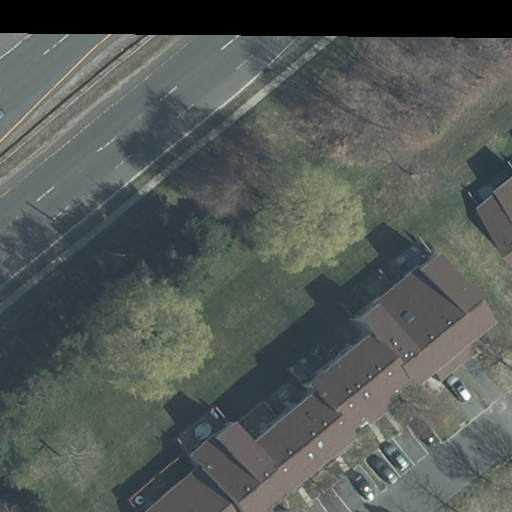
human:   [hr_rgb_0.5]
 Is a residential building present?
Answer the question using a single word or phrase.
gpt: yes

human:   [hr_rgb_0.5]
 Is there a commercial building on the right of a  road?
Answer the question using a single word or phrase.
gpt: no

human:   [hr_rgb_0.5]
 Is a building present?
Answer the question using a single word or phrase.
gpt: yes

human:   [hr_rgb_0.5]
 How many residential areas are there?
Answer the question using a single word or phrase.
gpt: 2

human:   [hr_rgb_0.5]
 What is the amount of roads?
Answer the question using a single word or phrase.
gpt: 4

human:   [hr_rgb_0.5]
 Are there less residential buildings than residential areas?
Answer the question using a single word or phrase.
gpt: no

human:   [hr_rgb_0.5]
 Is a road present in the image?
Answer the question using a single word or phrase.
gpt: yes

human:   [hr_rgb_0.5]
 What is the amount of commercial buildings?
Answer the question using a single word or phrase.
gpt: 0

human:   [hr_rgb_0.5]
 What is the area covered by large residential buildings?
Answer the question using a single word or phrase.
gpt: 1153m2

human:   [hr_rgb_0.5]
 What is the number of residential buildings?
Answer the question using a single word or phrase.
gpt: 2

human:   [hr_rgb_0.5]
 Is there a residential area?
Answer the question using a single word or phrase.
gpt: yes

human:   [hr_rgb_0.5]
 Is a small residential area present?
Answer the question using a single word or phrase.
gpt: yes

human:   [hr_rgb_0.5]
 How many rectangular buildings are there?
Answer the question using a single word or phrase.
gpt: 1

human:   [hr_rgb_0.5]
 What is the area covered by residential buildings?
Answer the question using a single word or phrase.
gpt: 1199m2

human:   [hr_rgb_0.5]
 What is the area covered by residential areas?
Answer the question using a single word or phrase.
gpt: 10632m2

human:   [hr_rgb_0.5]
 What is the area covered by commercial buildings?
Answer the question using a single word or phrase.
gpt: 0m2

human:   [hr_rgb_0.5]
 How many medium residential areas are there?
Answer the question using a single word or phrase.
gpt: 0

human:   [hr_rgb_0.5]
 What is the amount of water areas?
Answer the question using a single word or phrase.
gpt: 0

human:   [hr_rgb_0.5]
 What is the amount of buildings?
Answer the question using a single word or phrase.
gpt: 2

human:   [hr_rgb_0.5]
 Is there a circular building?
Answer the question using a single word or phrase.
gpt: no

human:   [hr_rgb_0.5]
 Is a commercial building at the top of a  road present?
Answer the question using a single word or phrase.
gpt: no

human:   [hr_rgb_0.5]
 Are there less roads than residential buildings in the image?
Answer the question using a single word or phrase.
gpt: no

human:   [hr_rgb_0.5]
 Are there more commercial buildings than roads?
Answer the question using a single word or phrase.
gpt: no

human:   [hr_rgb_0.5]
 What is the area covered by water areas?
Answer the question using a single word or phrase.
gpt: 0m2

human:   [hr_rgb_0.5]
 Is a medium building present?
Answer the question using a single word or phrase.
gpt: no

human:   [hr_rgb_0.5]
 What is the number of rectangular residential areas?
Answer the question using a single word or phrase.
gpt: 2

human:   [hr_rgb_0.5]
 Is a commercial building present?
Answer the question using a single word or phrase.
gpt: no

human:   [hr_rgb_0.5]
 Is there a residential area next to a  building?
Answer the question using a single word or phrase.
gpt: yes

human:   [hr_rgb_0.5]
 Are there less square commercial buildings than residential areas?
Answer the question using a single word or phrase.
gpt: yes

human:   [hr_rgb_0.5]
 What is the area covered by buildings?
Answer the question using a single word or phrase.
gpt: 1199m2

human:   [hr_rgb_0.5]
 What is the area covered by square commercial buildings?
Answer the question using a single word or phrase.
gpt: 0m2

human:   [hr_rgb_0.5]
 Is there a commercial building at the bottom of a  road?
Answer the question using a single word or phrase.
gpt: no

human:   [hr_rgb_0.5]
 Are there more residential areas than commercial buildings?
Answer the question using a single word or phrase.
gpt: yes

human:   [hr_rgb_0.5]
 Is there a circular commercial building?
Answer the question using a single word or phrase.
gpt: no

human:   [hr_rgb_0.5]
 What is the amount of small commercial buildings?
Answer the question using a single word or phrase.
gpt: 0

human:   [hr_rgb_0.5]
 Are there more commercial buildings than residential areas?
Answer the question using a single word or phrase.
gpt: no

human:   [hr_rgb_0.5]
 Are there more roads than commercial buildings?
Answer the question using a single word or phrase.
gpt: yes

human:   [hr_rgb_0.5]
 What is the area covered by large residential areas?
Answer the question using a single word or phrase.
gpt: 10632m2

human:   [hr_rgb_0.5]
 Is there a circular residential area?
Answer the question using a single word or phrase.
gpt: no

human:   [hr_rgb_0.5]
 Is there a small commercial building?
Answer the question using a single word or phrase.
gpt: no

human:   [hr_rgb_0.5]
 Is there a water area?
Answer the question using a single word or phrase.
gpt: no

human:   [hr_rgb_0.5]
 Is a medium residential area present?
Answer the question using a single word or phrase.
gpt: no

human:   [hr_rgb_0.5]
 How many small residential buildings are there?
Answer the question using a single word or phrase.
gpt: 1

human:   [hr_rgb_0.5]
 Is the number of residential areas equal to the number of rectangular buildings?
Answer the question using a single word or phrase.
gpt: no

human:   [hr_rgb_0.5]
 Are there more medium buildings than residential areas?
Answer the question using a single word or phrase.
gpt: no

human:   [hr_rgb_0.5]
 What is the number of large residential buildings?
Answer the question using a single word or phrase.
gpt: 1

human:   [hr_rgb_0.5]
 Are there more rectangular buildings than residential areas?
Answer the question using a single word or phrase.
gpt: no

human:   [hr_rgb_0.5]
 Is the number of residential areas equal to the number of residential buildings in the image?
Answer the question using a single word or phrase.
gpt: yes

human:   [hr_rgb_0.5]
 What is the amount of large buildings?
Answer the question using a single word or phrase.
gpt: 1

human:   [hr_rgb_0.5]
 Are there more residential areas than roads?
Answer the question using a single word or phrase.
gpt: no

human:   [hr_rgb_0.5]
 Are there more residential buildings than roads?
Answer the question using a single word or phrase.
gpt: no

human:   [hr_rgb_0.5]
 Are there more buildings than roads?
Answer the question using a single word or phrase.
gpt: no

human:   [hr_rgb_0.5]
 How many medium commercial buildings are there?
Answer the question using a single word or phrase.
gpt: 0

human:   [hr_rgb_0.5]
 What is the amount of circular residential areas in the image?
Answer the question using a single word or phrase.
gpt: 0

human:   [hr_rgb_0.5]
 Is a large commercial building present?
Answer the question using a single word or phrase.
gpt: no

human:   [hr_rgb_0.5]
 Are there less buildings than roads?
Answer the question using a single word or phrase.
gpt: yes

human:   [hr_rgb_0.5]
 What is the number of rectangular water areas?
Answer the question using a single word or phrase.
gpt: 0

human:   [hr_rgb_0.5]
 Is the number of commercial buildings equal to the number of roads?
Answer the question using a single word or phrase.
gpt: no

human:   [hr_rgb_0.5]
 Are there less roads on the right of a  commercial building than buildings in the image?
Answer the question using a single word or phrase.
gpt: yes

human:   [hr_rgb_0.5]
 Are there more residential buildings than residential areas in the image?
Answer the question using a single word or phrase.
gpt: no

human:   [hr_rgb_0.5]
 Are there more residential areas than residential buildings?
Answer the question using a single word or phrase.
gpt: no

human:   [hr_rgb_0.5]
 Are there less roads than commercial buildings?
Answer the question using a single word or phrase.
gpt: no

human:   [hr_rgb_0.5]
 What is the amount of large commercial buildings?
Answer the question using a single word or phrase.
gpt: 0

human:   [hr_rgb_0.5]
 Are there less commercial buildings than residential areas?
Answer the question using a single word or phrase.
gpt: yes